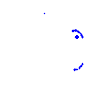
Particle: proton